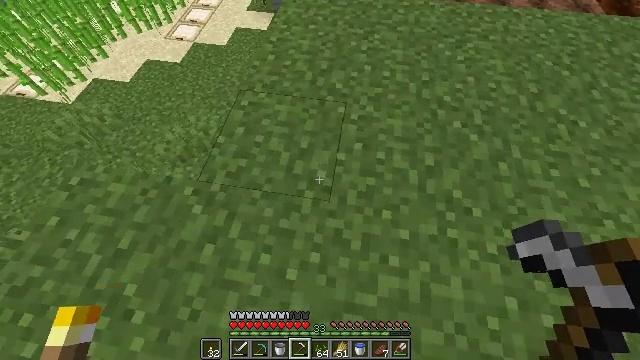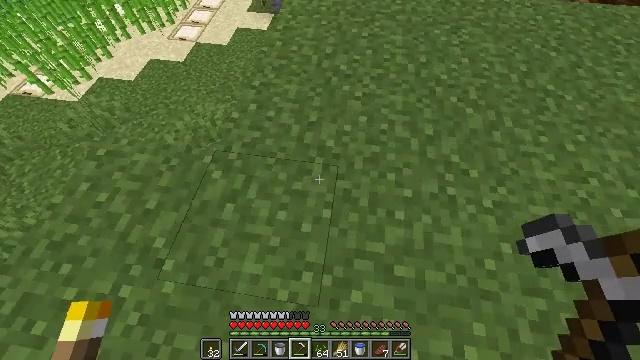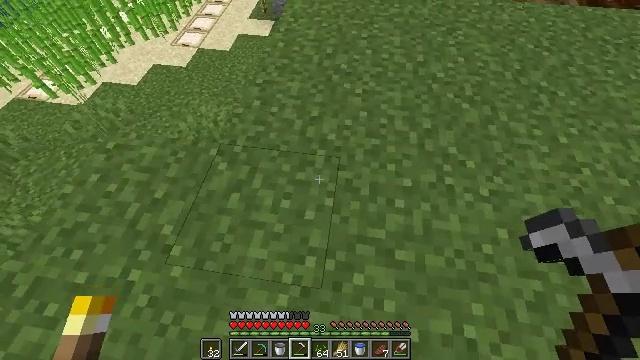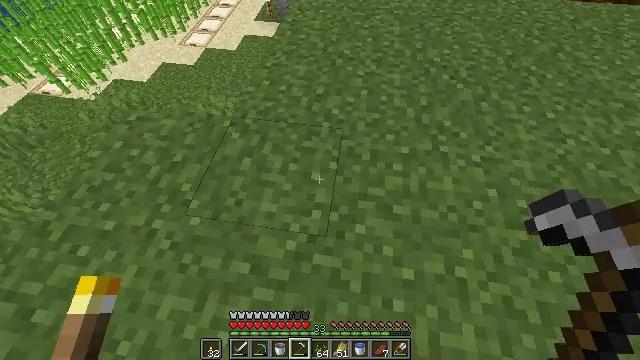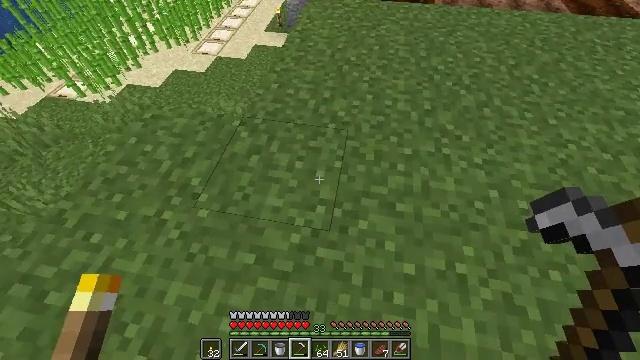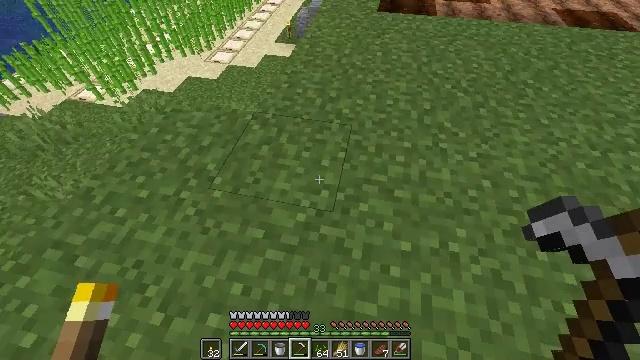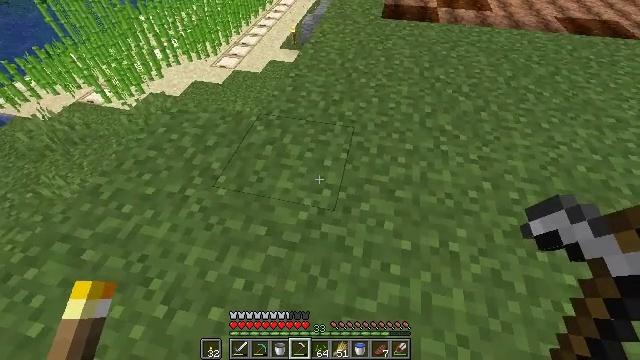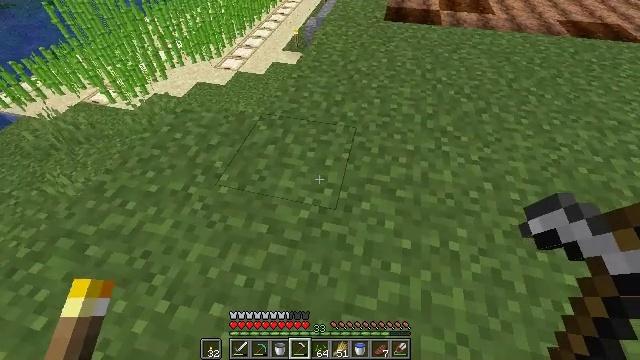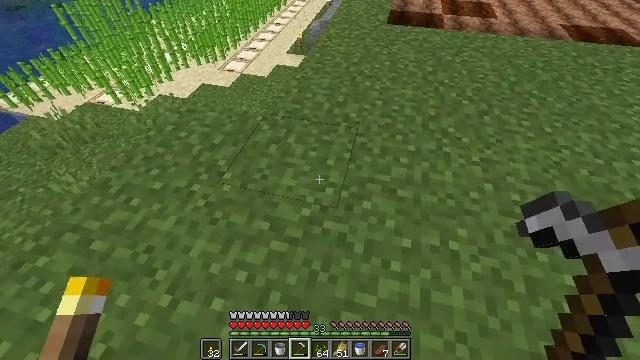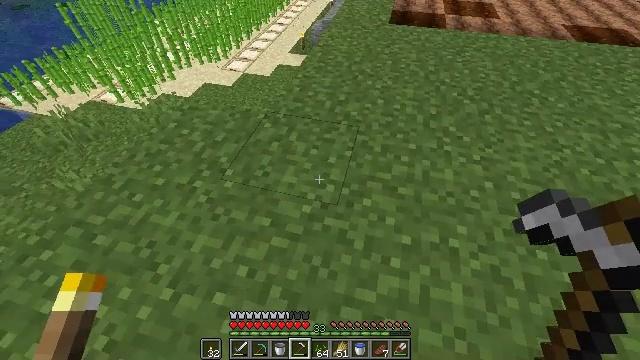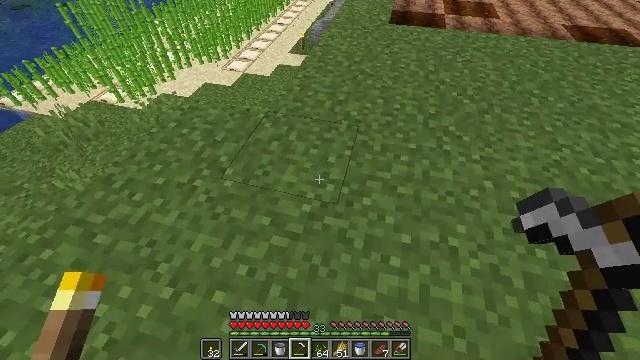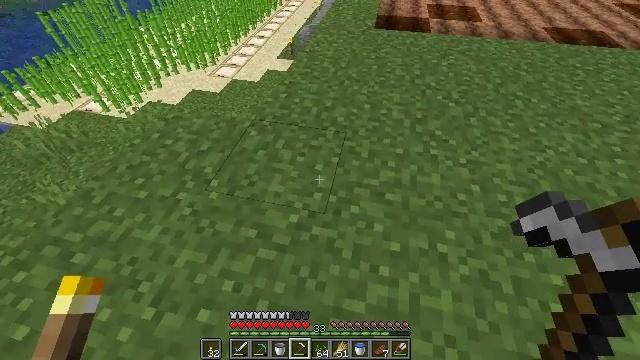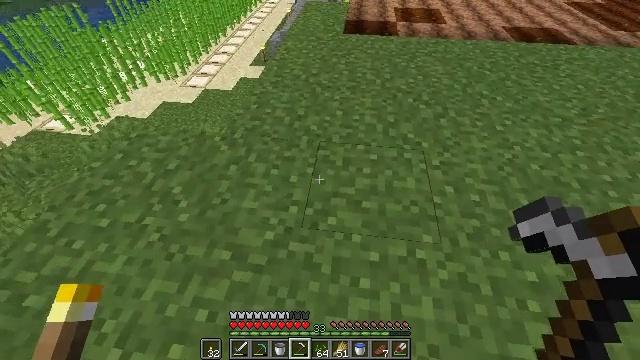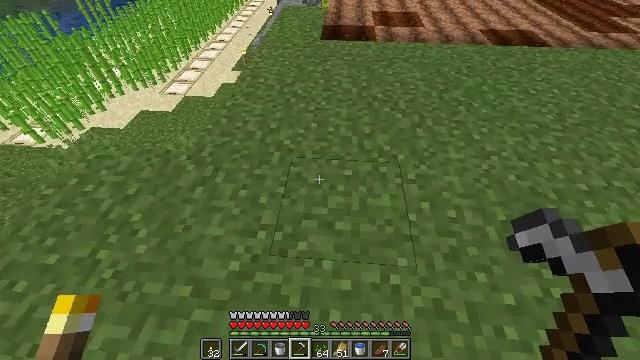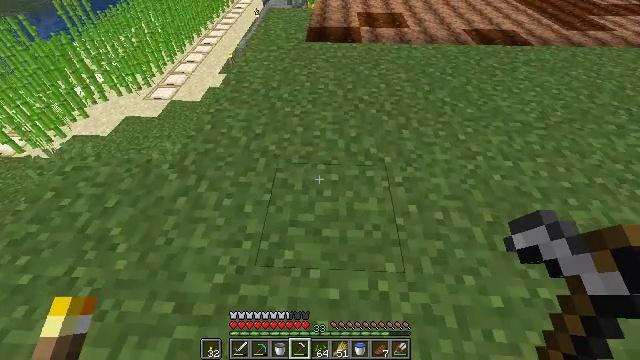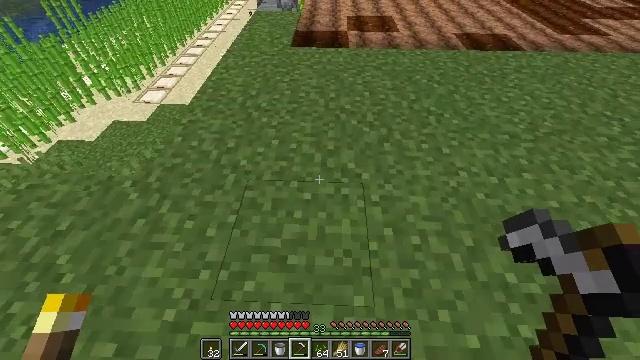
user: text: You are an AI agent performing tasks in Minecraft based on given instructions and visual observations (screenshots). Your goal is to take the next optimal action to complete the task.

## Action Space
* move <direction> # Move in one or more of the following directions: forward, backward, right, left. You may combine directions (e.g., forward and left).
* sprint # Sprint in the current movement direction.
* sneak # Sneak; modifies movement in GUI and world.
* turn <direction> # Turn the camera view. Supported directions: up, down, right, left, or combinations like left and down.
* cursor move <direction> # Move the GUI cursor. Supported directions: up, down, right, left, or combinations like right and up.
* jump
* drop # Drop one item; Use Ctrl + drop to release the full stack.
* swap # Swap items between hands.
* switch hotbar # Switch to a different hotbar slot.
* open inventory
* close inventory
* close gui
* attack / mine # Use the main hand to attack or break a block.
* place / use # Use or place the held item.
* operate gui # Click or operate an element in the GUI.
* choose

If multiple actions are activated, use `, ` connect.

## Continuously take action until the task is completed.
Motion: motion action
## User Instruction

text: Collect the grass block using a shovel.
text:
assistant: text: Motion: move back
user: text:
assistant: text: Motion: move back, turn up
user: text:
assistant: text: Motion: move back, turn up
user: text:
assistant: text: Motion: move back, turn left and up
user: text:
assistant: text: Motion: turn left and up
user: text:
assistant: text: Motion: turn up
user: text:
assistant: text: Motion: no_op
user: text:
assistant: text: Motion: no_op
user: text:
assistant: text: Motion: no_op
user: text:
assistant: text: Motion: no_op
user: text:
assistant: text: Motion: move forward and move right, turn right
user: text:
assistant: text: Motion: move forward and move right, turn right
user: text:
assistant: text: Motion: move forward and move right, turn right
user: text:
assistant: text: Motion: move forward and move right, turn right
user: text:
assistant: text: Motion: move forward and move right
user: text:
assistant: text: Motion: move forward and move right
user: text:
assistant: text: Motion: move forward and move right
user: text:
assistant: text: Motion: move forward
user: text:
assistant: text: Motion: move forward, turn down
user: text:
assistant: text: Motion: move forward, turn right and down
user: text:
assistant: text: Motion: no_op
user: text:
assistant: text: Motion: no_op
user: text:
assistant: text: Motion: no_op
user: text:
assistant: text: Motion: turn down
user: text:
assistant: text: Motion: turn right
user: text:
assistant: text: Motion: turn right and up
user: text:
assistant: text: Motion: turn up
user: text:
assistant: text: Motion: turn up
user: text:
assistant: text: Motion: no_op
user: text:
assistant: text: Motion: no_op